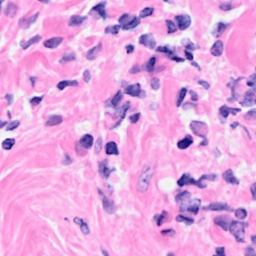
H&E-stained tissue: Breast